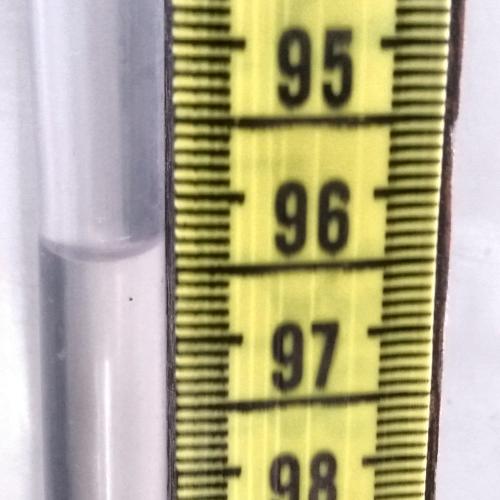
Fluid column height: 96.4 cm